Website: macys
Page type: delivery-shipping
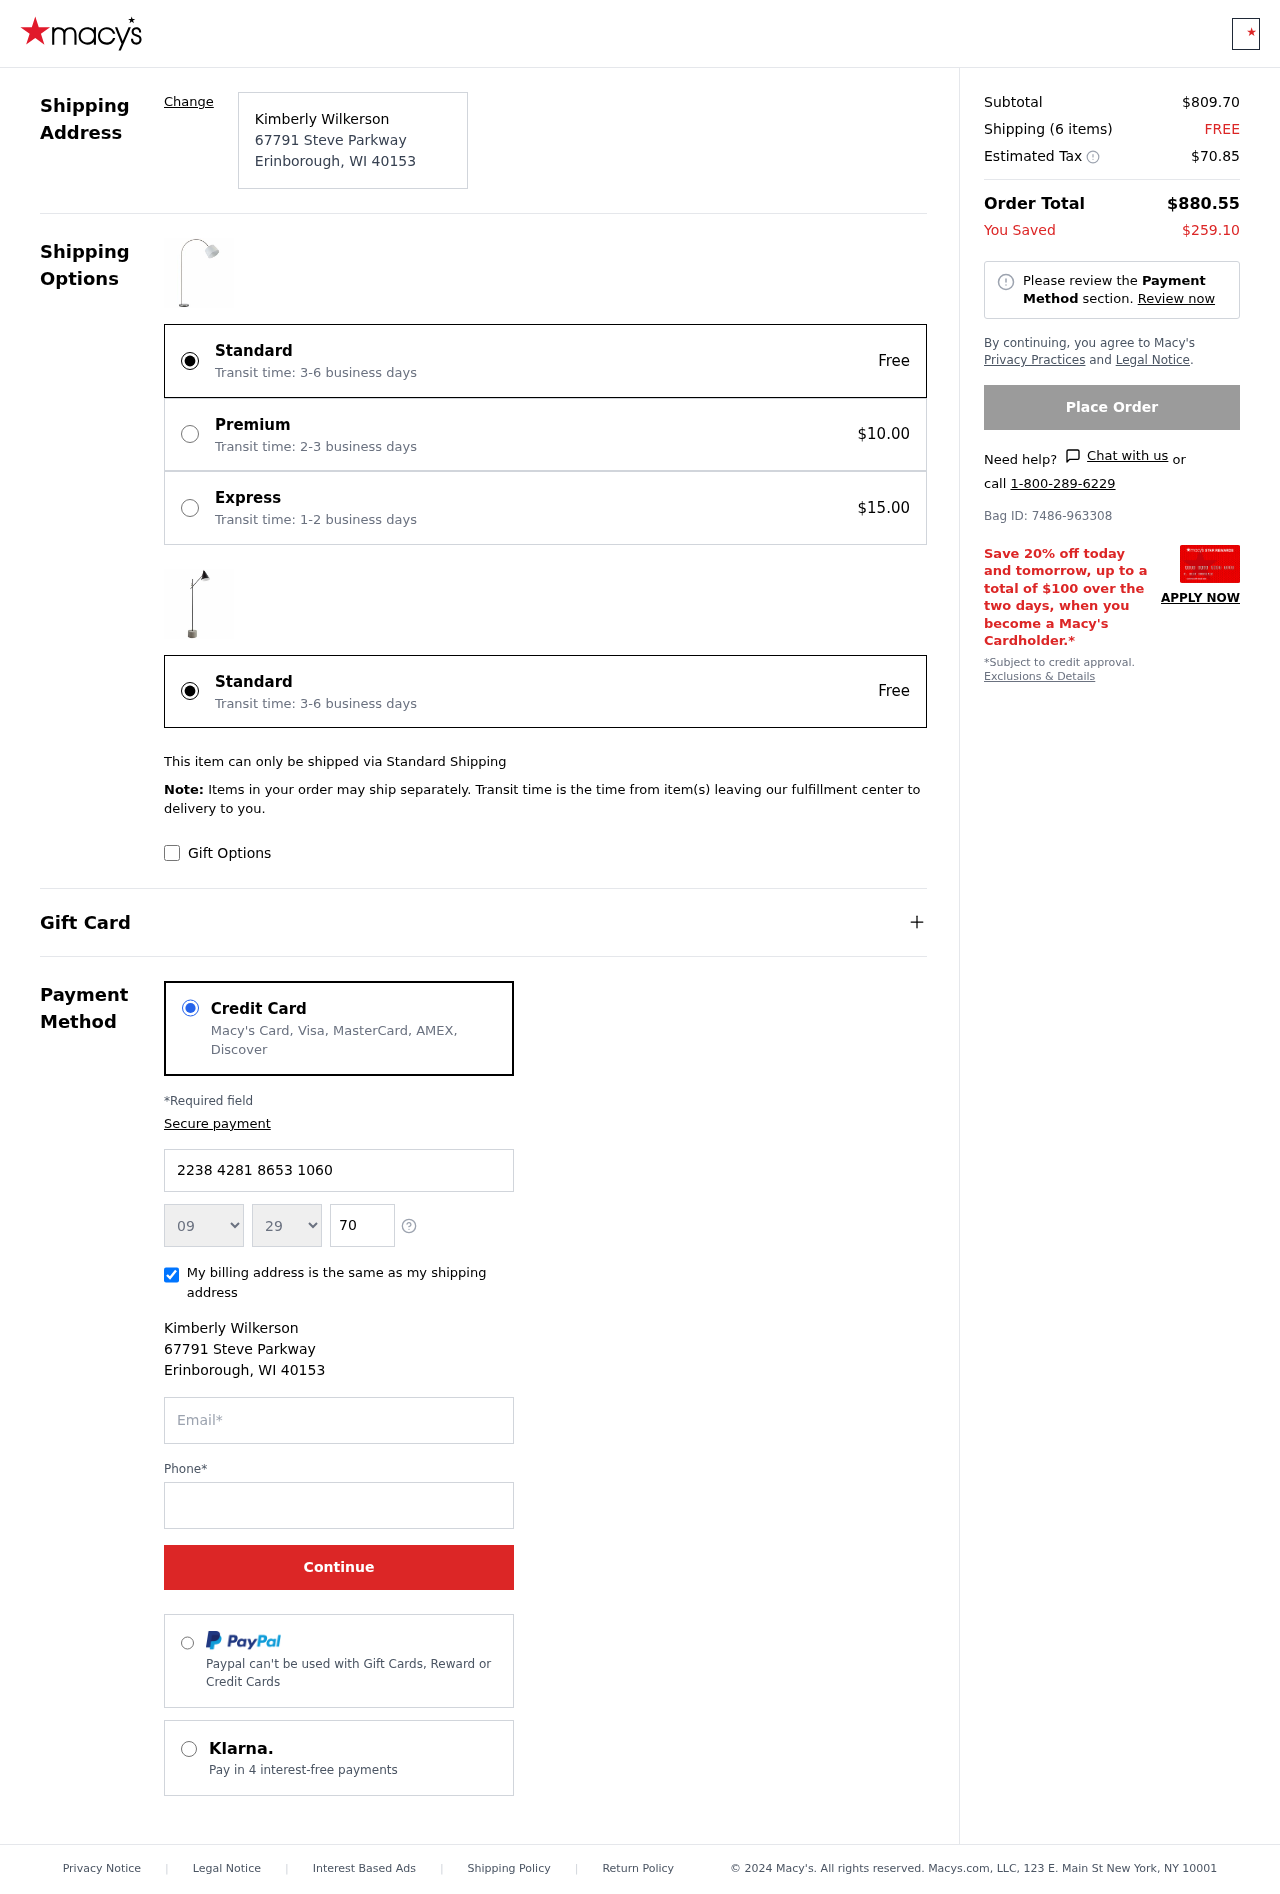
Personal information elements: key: PII_CARD_EXPIRY_MONTH
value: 09
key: PII_CARD_EXPIRY_YEAR
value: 29
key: PII_CITY
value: Erinborough
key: PII_CITY_STATE_ZIP
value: Erinborough, WI 40153
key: PII_FULLNAME
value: Kimberly Wilkerson
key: PII_POSTCODE
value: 40153
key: PII_STATE_ABBR
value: WI
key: PII_STREET
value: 67791 Steve Parkway
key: PII_CARD_NUMBER
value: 2238 4281 8653 1060
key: PII_CARD_CVV
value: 701
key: PII_EMAIL
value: kimberly.wilkerson@yahoo.com
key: PII_PHONE
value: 9942538262
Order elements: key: ORDER_SUBTOTAL
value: $809.70
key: ORDER_NUM_ITEMS
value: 6
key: ORDER_SHIPPING_COST
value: FREE
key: ORDER_TAX
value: $70.85
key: ORDER_TOTAL
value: $880.55
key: ORDER_SAVINGS
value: $259.10
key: ORDER_BAG_ID
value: Bag ID: 7486-963308